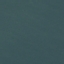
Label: SeaLake